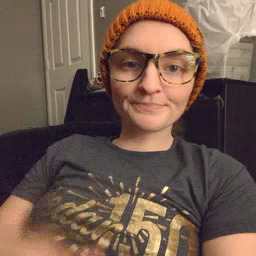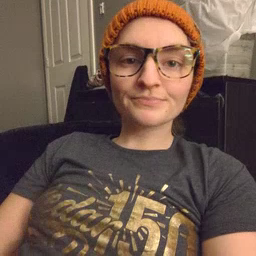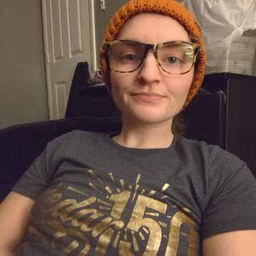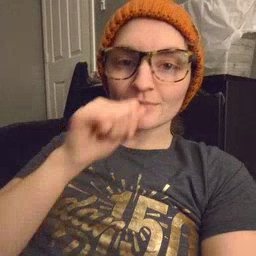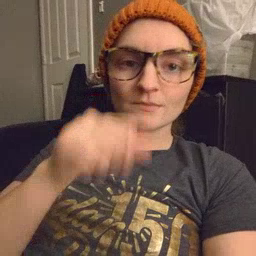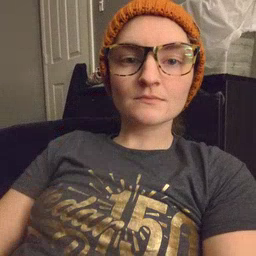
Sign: nuts